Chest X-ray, PA view. Patient: 45 years old, sex M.
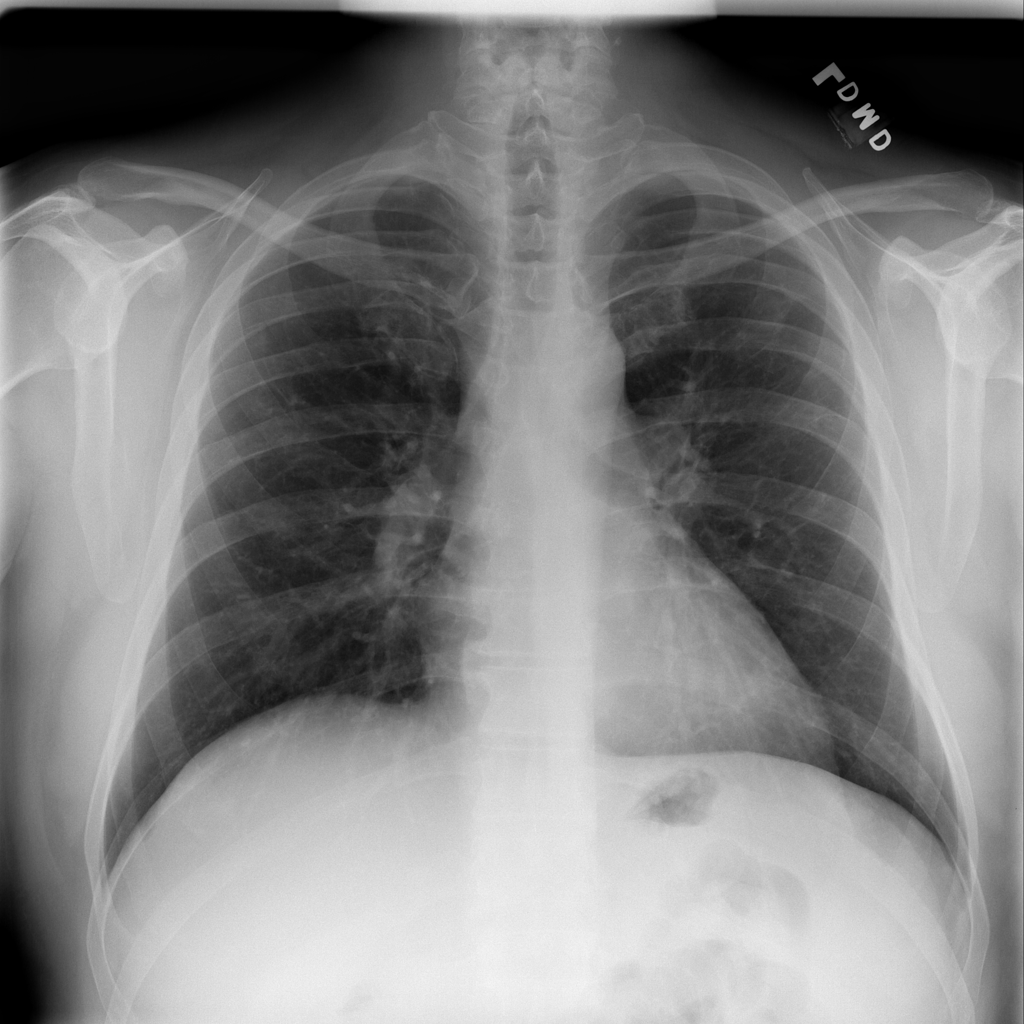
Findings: No Finding